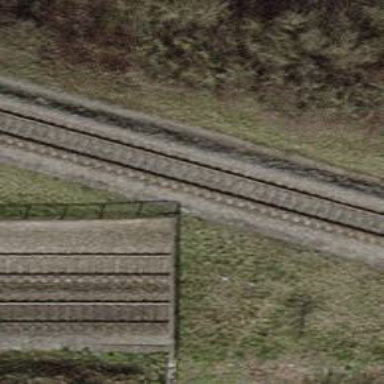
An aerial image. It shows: Railway tunnel with overhead electrified contact lines.